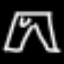
Label: pants